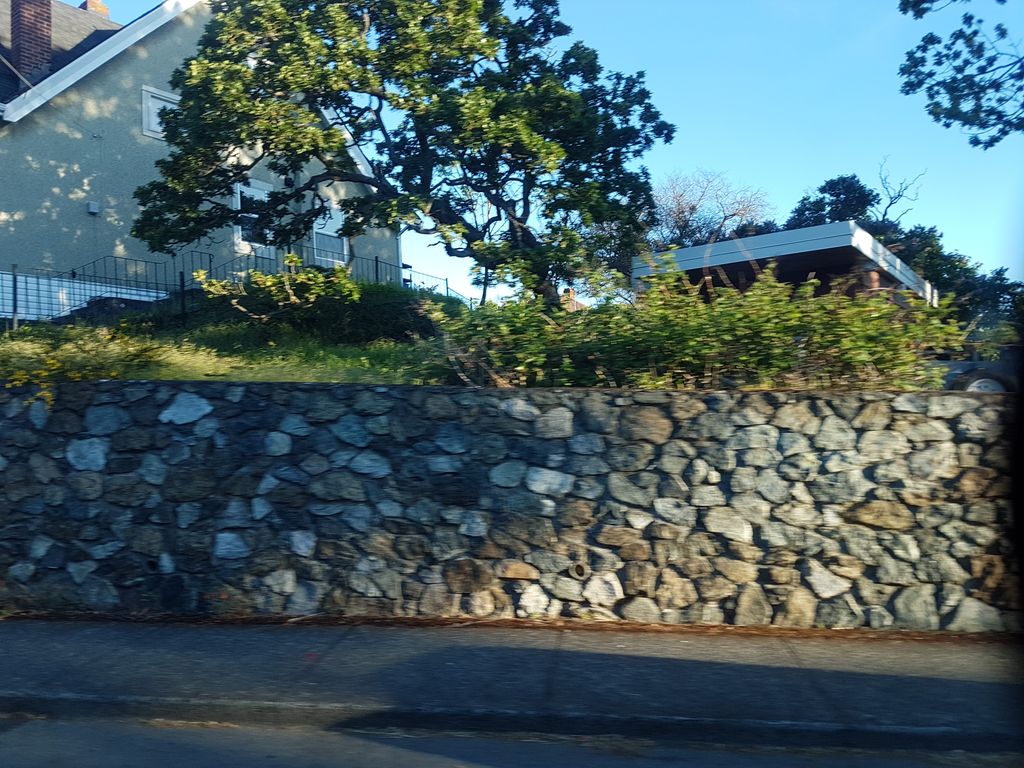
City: victoria